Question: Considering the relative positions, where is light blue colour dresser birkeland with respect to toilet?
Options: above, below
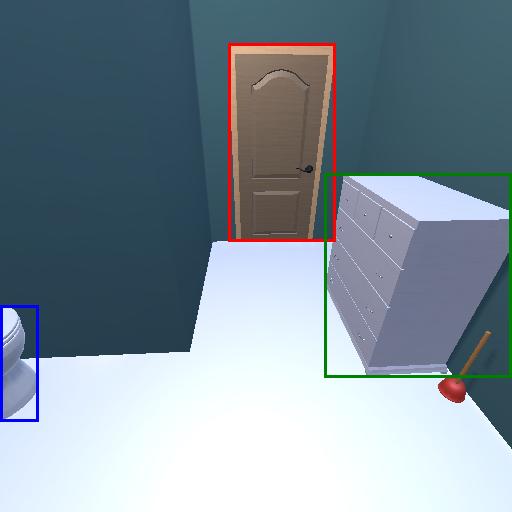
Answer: above